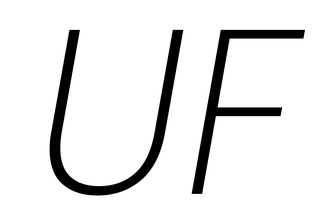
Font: Poppins-ExtraLightItalic